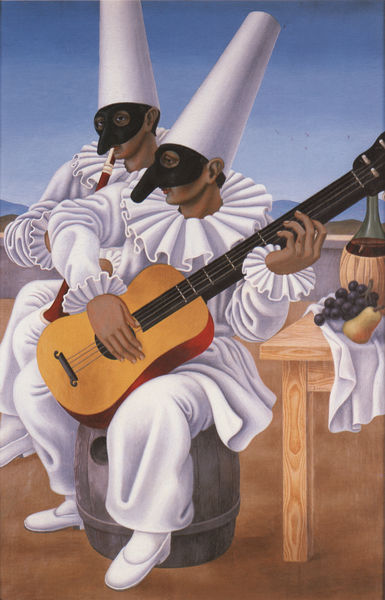
Titel: Les deux pierrots (Les deux Polichinelles)
Künstler: Gino Severini
Standort: Den Haag
Institution: Haags Gemeentemuseum
Schlagwörter: berg, blau, hand, himmel, meer, schatten, weiß, gelb, landschaft, ocker, sand, sitzen, braun, finger, grau, hintergrund, holz, hut, hüte, licht, männer, nase, ohr, profil, schwarz, strasse, tisch, obst, rot, tuch, beige, zylinder, anzug, anzüge, flasche, hose, mützen, augen, falten, kragen, mensch, schale, hals, halskrause, hände, instrument, niederlande, tischbein, tischdecke, tischtuch, erde, horizont, hügel, boden, auge, kostüm, sitzend, decke, gewänder, gitarre, instrumente, musik, musiker, theater, kontrast, ohren, frucht, stilleben, stillleben, ton, trauben, strand, italien, venedig, zwei, schuhe, hosen, moderne, stra e, berge, gebirge, hellbraun, wüste, stille, steg, rotwein, wein, falte, nasen, verkleidung, spielen, musizieren, korb, rüschen, stofflichkeit, neue sachlichkeit, hoch, surrealismus, stege, birne, griff, holztisch, wei, spiel, strümpfe, maske, kegel, clown, loch, plakat, fass, kunst, flöte, saite, karaffe, maserung, picasso, saiten, weinfass, traube, rebe, karneval, gün, obstkorb, weinflasche, flöten, harlekin, tonne, masken, himml, pierrot, musikanten, clowns, pirot, duo, maskenhaft, hute, trauebn, blasinstrument, klarinette, verkleidungen, schalmei, kostümierung, fastnacht, pittura metafisica, oboe, comedia, harlekine, chianti, dell arte, dlown, flaschew, frücht', gilles, hügenl, klarinettw, lambrusco, monumntal, `hut